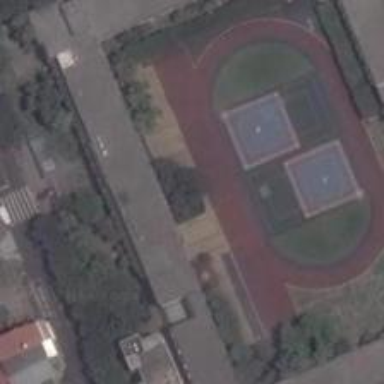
The playground with two square spaces is hemmed in by the buildings aside .